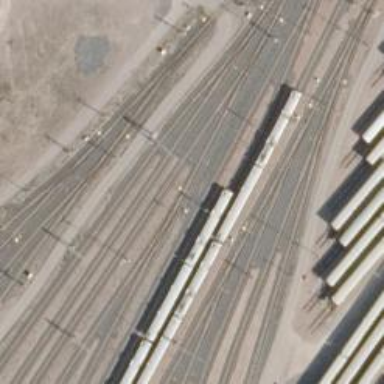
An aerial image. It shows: Rail yard with electrified contact lines for the railway.